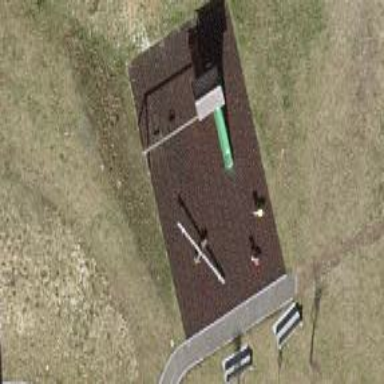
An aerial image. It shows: Playground area for leisure land.